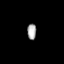
Tissue: prostate
Cell type: T cells
Senescence score: 0.3326
Nuclear area (px): 140
Mean DAPI intensity: 169.007